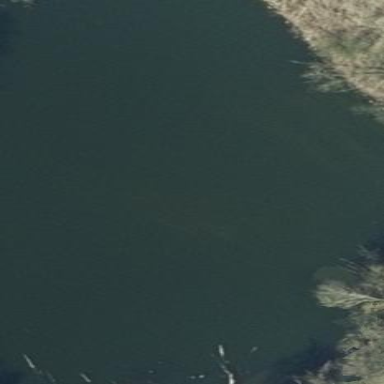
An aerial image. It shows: Pond with natural water.